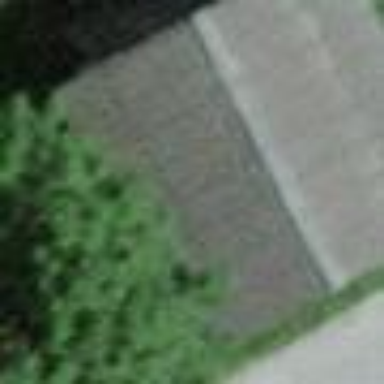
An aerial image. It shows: Simple house.